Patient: sex M, age 76
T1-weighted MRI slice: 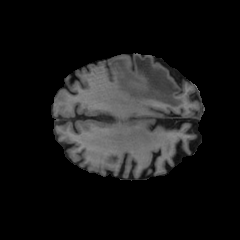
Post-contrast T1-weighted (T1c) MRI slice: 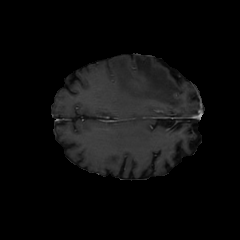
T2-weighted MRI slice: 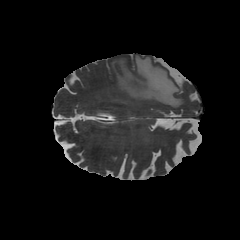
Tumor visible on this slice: yes
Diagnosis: Glioblastoma, IDH-wildtype
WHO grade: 4